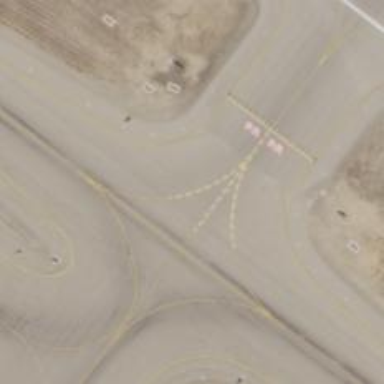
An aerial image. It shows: Image of taxiway at airport.